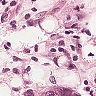
Metastatic tissue present: yes